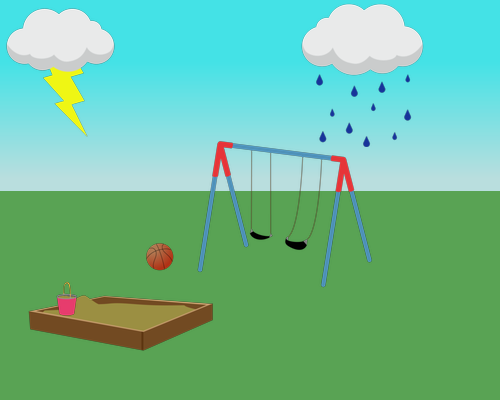
two clouds in left corner its raining a small sandbox below lightning one a little lower a small pink bucket left corner of sandbox small swing set facing left below rain clouds red corner a small basketball at leftmost leg of swing set then